What modifications can be observed between these two pictures?
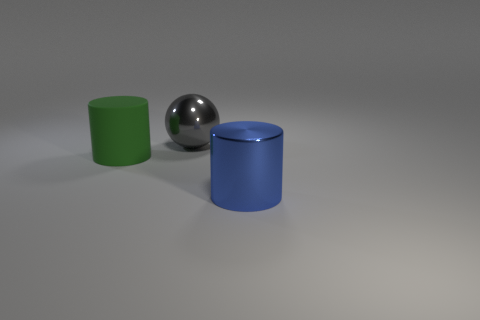
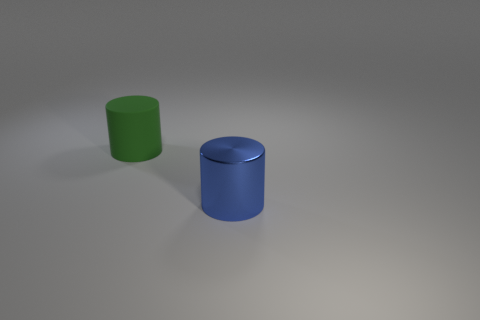
the large metal ball is missing
the gray thing is missing
the gray sphere is missing
the big gray shiny object is no longer there
the large gray metal ball that is on the left side of the big blue shiny cylinder is no longer there
the large gray shiny sphere is no longer there
the large gray metal sphere on the left side of the metallic cylinder is gone
the large gray metallic sphere that is to the left of the big blue metal cylinder has disappeared
the large gray metal ball that is behind the blue metallic thing is gone